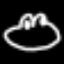
Label: frog